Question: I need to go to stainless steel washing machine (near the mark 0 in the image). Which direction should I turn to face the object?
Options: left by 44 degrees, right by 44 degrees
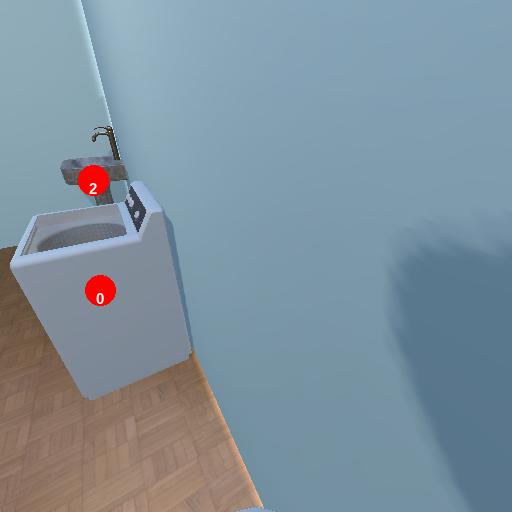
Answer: left by 44 degrees